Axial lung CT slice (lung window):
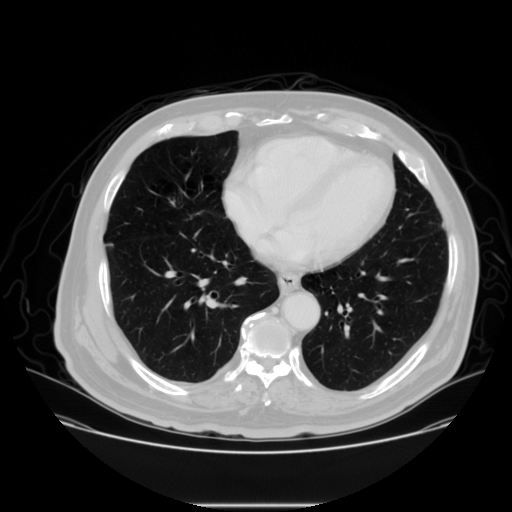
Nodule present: no